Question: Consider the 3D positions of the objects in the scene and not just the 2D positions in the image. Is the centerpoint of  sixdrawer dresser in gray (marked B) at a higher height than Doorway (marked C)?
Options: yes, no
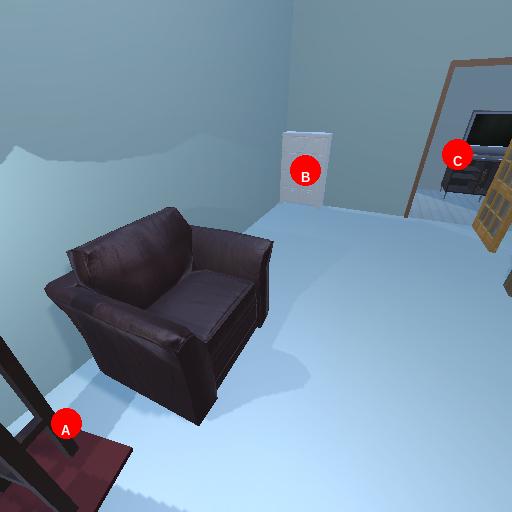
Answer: yes